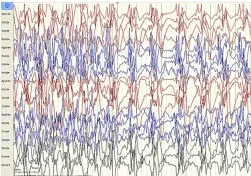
Patient #1 captured a focal seizure during video-EEG monitoring (A-F). Seizures started at the red arrow and stopped at the purple arrow for a total duration of about 90 seconds.
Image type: electrography (eeg)